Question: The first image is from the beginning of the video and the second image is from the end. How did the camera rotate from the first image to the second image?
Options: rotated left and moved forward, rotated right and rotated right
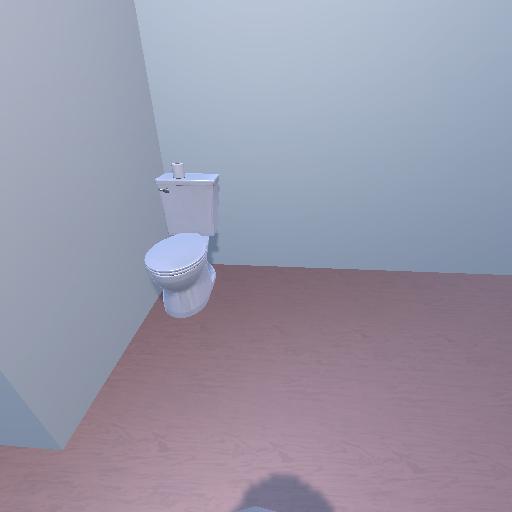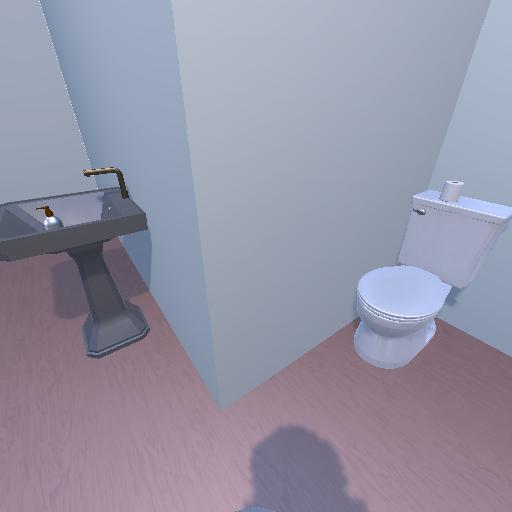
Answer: rotated left and moved forward